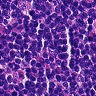
Metastatic tissue present: no